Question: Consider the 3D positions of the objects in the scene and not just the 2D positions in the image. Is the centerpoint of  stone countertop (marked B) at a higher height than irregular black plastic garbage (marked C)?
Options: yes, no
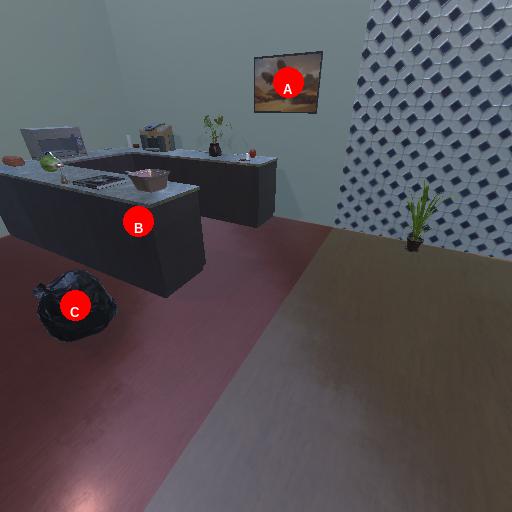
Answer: yes